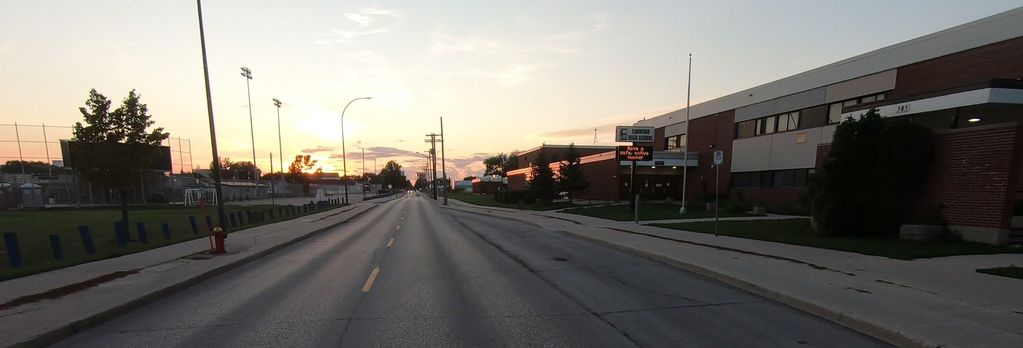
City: winnipeg